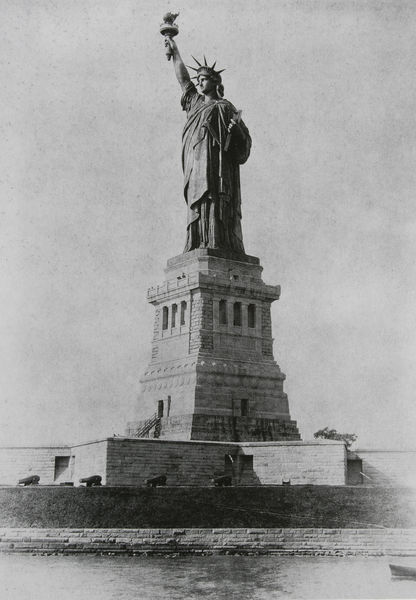
Titel: The Statue of Liberty (Liberty Enlightening the World), Die Freiheitsstatue
Künstler: Frédéric Auguste Bartholdi
Standort: New York (New York)
Institution: Harbor
Schlagwörter: feuer, hand, himmel, meer, schatten, umhang, wasser, weiß, fluss, see, ufer, fenster, frankreich, frau, grau, hell, licht, schwarz, symbol, dame, gebäude, architektur, arm, falten, mensch, sockel, stehen, stein, insel, figur, gewand, krone, boot, turm, skulptur, statue, küste, schiff, strand, türen, mauer, amerika, hafen, kai, kaimauer, leiter, treppe, weiblich, metall, bronze, faltenwurf, plastik, podest, monumental, gestalt, befestigung, foto, fotografie, fugen, antike, flamme, buch, fuss, stern, strahlen, leuchtturm, denkmal, mauerwerk, groß, druck, schwarzweiß, geschenk, allegorie, kranz, photo, zacken, freiheit, toga, frei, artillerie, kanonen, usa, basis, postament, auswanderer, tunika, fackel, heroisch, bau, lady, liberty, monument, bauwerk, öffnungen, willkommen, wall, naturstein, sternförmig, wahrzeichen, strahlenkranz, gehoben, new york, iland, freiheitsstatue, einwanderer, begehbar, river, neue welt, hudson, liberty island, new, ostküste, big apple, long island, sockelgebäude, sternenkranz, strahlenkrone, york, 19. jh., staten island, freie welt, statue of liberty, freihheitsstatue, green card, ellis island